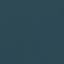
Land use / land cover class: SeaLake